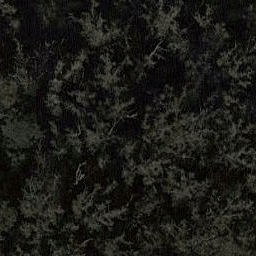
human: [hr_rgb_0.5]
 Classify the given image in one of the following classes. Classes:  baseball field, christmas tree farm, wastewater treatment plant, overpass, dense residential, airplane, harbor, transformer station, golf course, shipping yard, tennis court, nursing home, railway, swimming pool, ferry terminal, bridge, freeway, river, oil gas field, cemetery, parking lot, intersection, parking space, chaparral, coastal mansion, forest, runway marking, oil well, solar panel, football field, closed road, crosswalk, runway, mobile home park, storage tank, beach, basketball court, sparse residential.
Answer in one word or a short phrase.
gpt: forest